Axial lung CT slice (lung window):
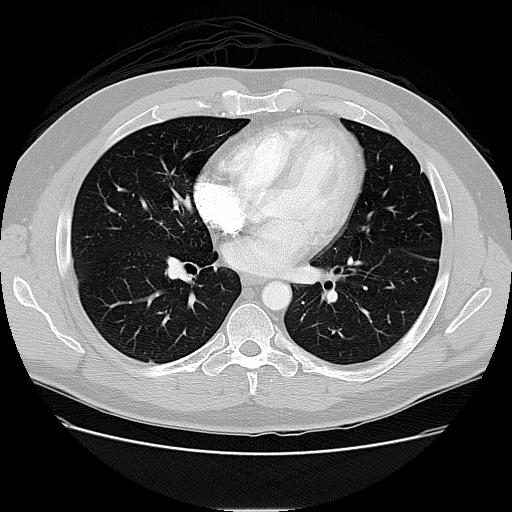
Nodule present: no